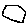
Label: hexagon